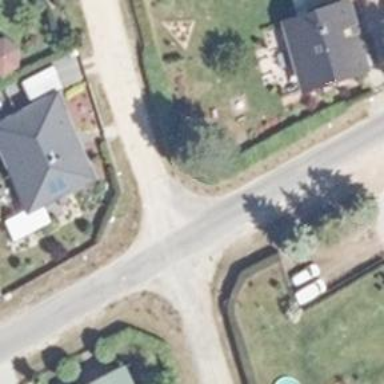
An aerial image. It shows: Residential road.